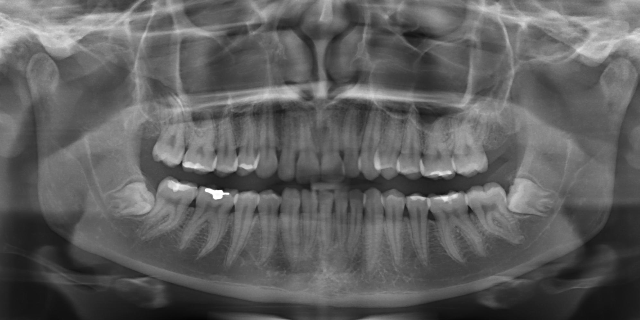
adult